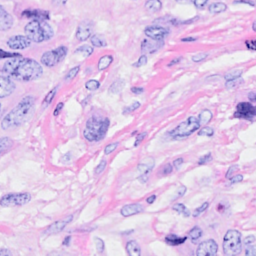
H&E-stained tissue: Breast